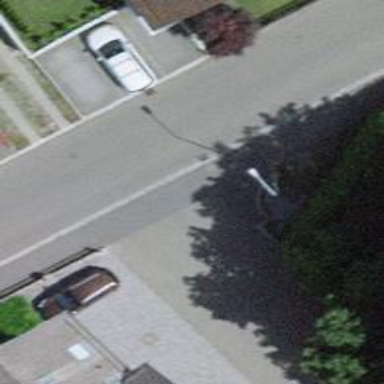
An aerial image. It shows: Sidewalk.